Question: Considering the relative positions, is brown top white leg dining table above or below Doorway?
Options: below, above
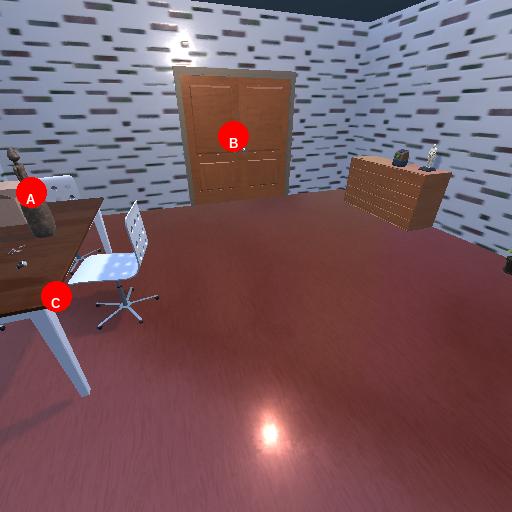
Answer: below